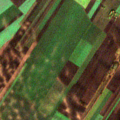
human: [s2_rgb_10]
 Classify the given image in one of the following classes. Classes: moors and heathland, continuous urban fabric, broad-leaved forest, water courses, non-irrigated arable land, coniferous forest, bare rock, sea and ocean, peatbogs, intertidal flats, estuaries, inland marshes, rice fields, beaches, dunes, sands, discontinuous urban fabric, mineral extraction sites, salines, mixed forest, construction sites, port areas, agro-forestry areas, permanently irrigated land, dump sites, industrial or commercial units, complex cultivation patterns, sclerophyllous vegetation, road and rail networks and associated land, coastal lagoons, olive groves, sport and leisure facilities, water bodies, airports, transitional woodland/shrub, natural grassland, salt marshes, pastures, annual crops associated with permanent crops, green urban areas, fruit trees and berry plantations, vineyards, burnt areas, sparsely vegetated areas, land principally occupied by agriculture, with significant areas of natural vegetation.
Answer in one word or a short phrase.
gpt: non-irrigated arable land